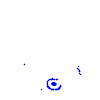
Particle: electron